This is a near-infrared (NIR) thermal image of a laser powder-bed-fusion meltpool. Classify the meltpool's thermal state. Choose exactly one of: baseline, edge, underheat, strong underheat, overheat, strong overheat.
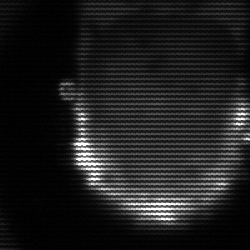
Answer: baseline